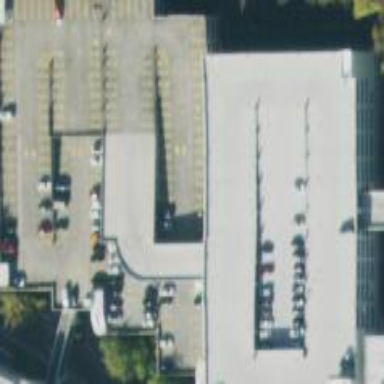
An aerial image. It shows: Multi-storey parking building.